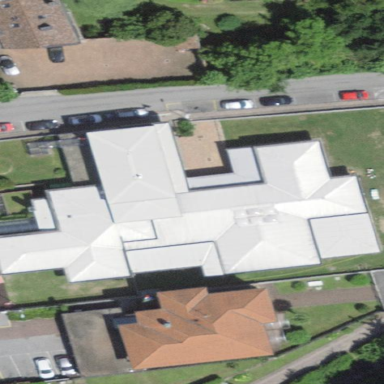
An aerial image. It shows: Kindergarten.